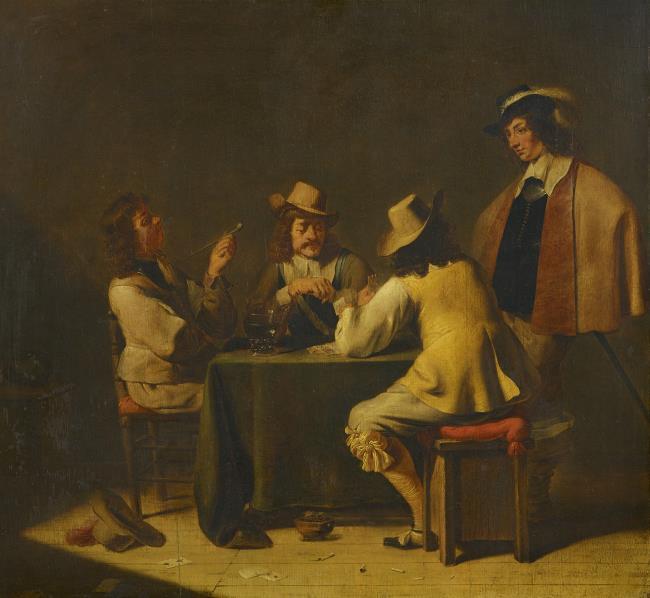
Title: Men smoking, drinking and playing cards in an interior
Artist: Jan Olis
Earliest date: 1630
Latest date: 1635
Genre: painting
Iconography: Tobacco
Keywords: genre, interior view, company, four human figures, full-length portrait, sitting, standing (position), long hair (men's hairstyle), hat, hat with feathers, flat collar, scarf, gorget (armor), drinking, smoking (activity), card game (activity), pipe, fire pot, zwavelstokje (matchstick), Berkemeier, playing card, table, table carpet, chair, stool (seat), wooden floor